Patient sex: M
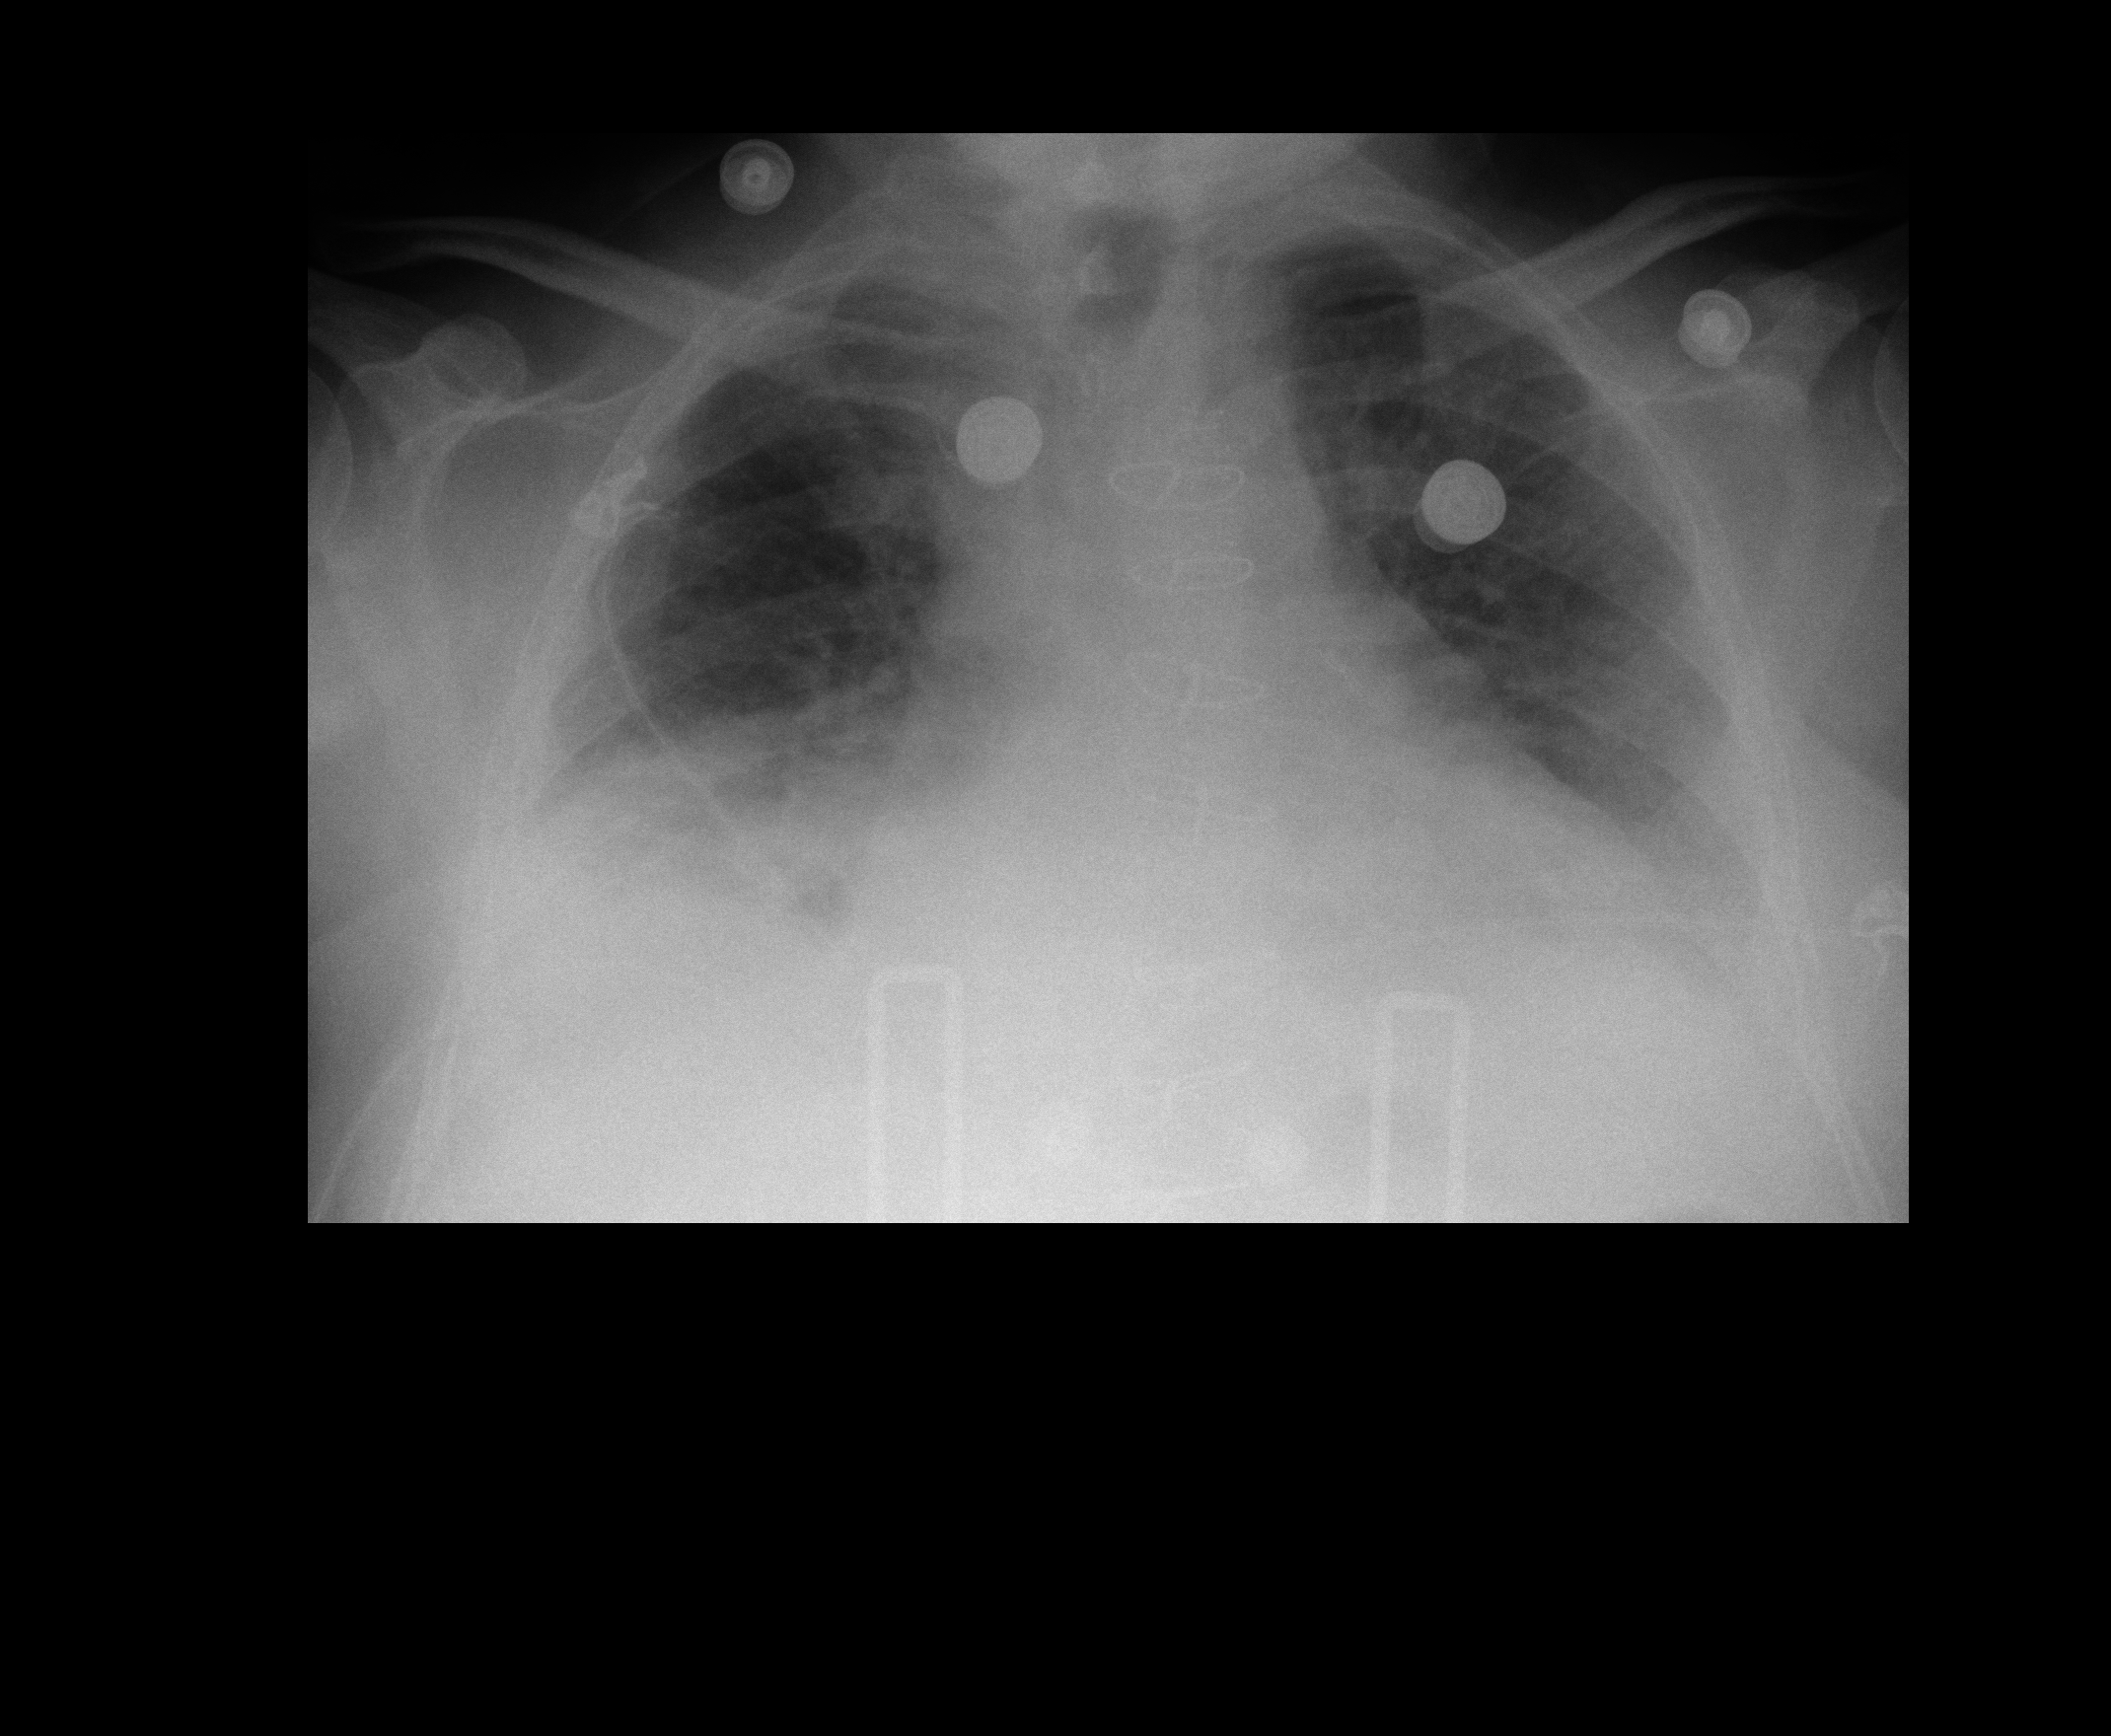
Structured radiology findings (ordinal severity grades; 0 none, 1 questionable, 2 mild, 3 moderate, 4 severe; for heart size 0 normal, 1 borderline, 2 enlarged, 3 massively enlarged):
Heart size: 2
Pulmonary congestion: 3
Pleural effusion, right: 2
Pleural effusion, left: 2
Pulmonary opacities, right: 0
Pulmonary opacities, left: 0
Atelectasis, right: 3
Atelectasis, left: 2